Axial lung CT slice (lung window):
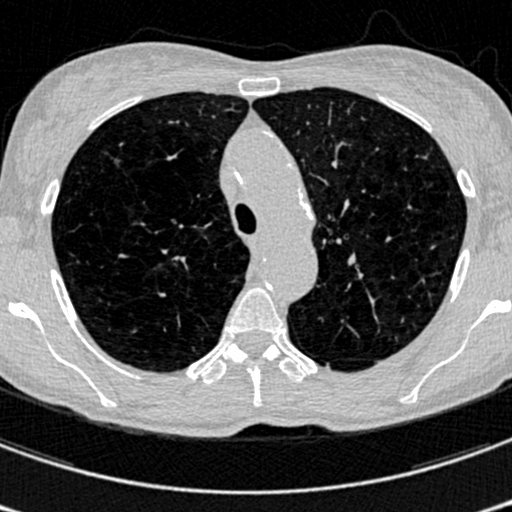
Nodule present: no